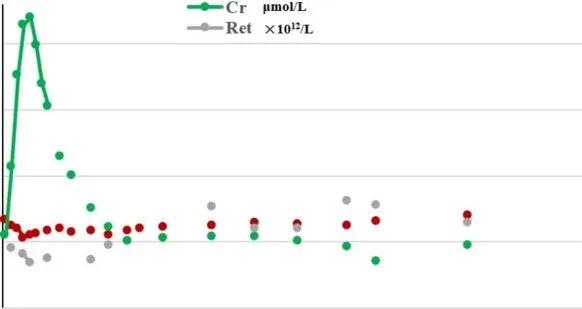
Changes of hemoglobin, creatinine and reticulocyte count after hemolysis. *Hb, hemoglobin; Cr, creatinine levels; Ret, reticulocyte.
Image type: chart (chart)